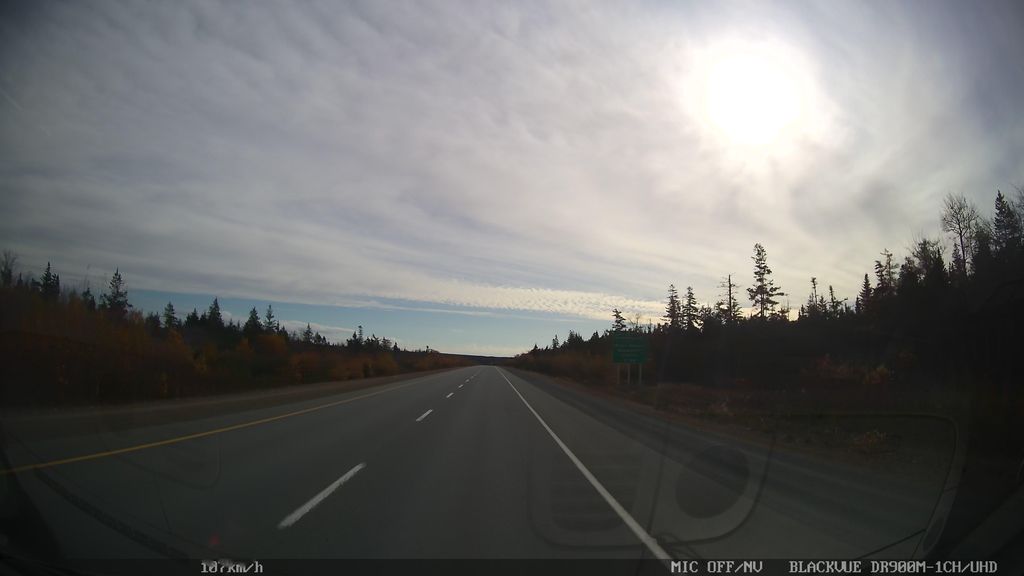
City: halifax